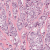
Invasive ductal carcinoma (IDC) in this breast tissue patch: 1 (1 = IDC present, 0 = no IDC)